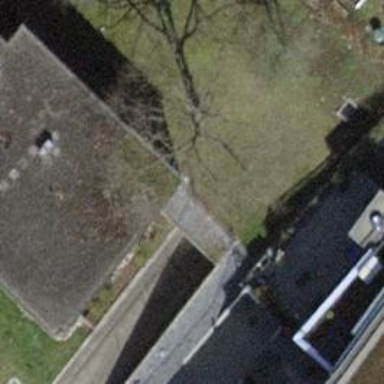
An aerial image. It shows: Concrete driveway.